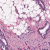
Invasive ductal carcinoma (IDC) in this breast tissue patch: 1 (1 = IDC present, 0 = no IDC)